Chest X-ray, PA view. Patient: 47 years old, sex M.
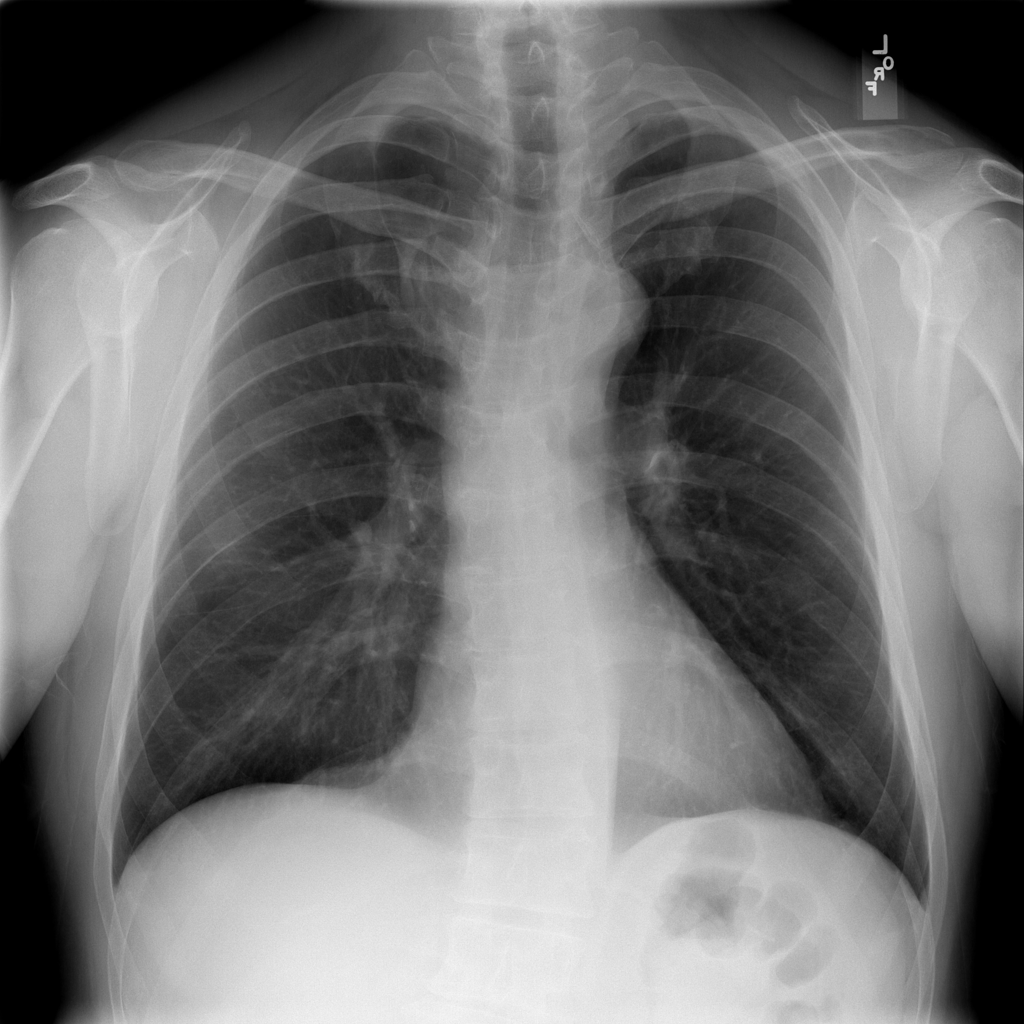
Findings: No Finding